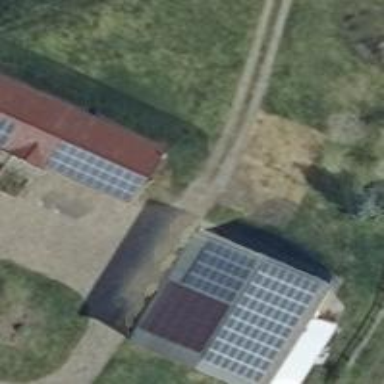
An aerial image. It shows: Small solar photovoltaic panel generator inside building.